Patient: sex F, age 61
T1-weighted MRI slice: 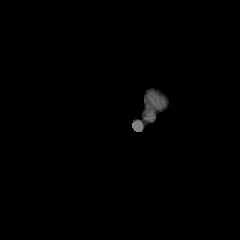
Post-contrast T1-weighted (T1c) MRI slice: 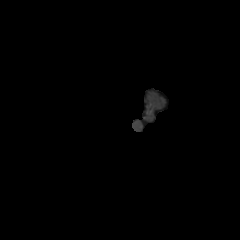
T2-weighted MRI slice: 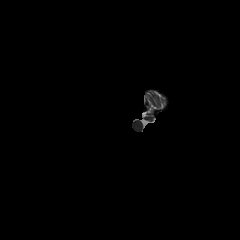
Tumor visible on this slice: no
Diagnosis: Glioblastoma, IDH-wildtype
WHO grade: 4